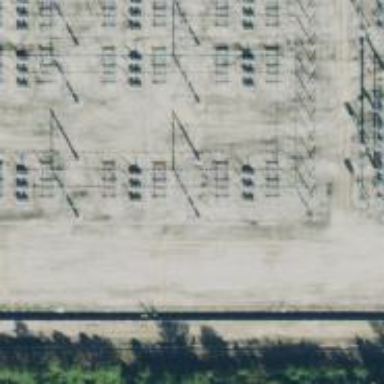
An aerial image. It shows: Switch used for power control.